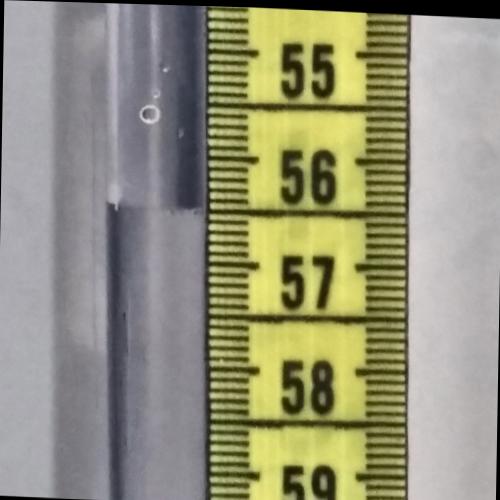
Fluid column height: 56.5 cm